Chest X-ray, AP view. Patient: 45 years old, sex M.
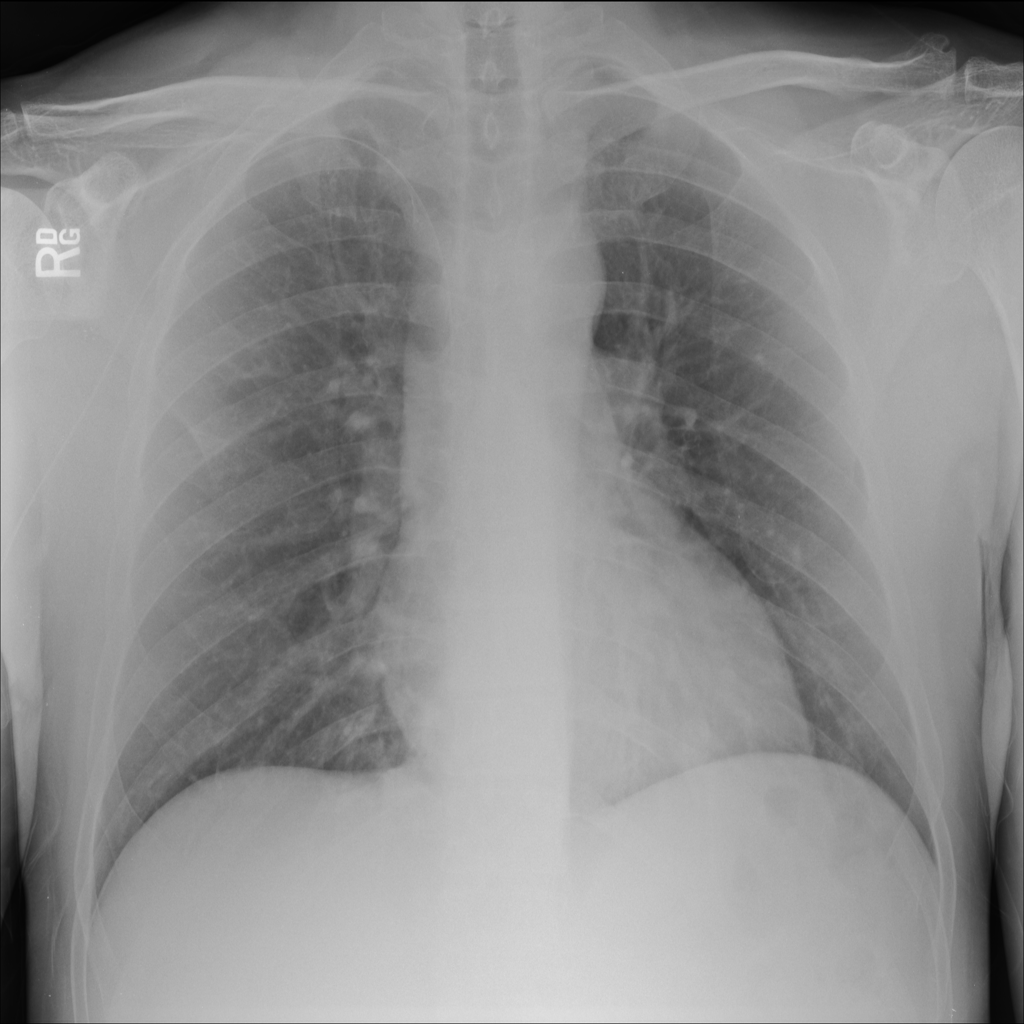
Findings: No Finding